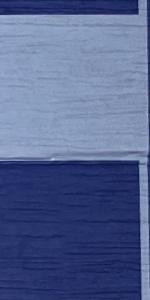
Label: Empty